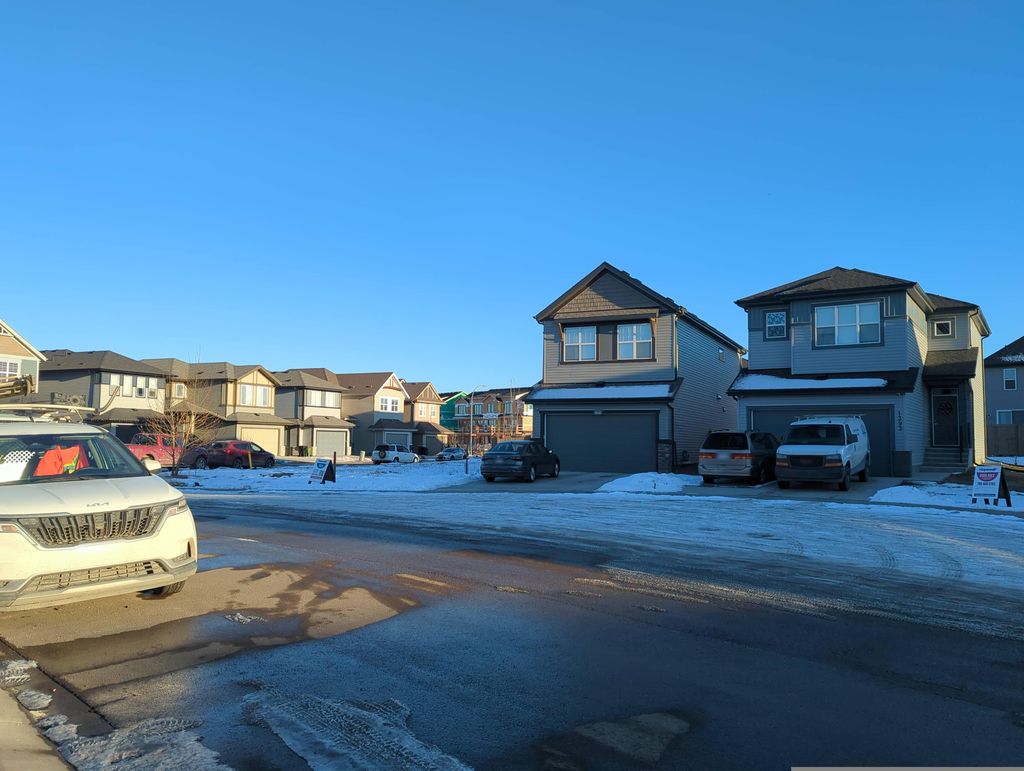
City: edmonton